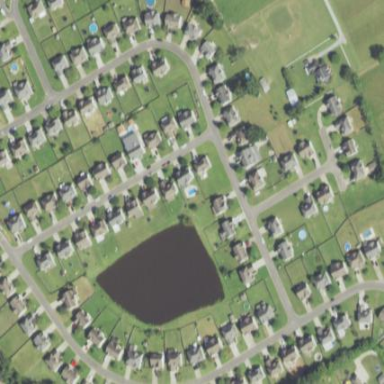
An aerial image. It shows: Residential area consisting of single-family homes.